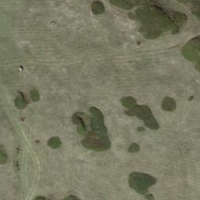
EUNIS habitat code: 26
Species observed at this site:
Arnica montana